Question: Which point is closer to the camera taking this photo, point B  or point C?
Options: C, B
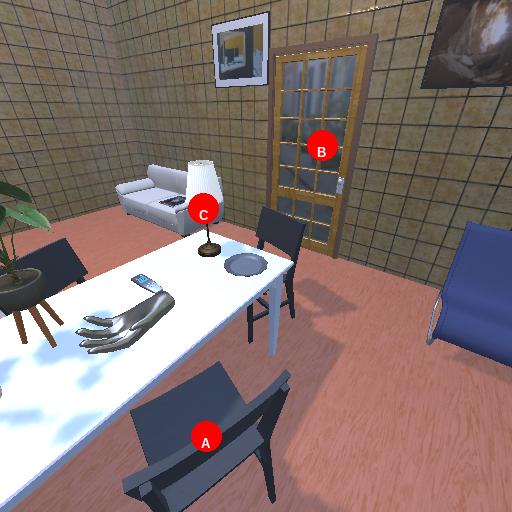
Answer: C